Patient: sex M, age 51
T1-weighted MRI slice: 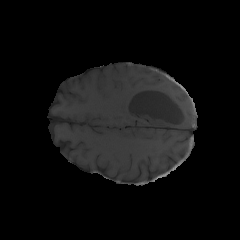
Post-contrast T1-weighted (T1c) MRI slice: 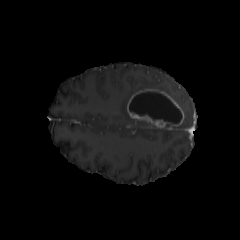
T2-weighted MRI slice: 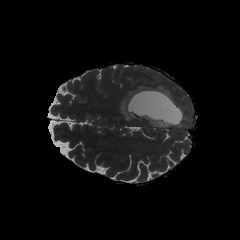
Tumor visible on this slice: yes
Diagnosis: Glioblastoma, IDH-wildtype
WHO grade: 4